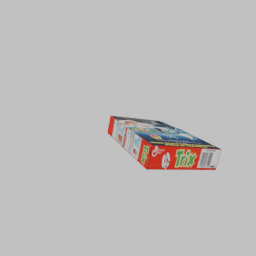
Label: nature